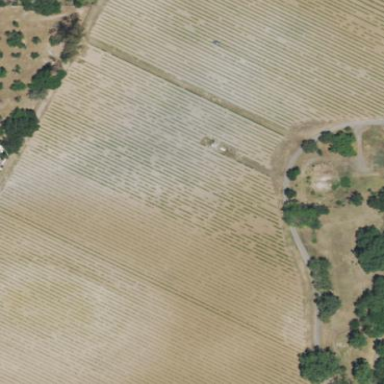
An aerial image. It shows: Vineyard with wine grapes as the crop.